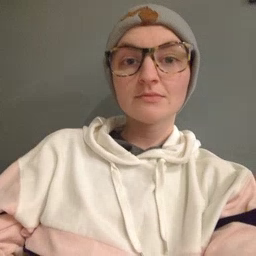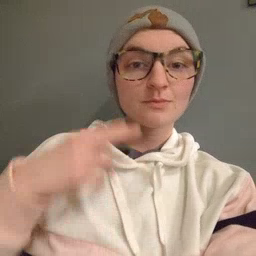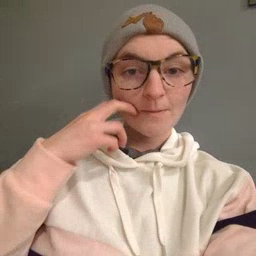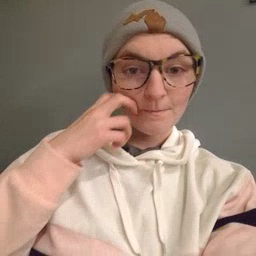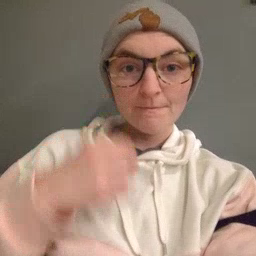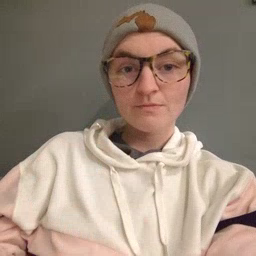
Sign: gum